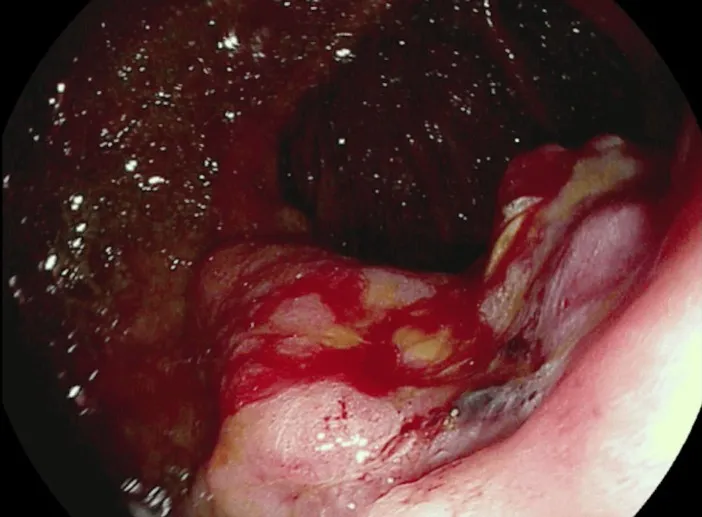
Gastrojejunostomy anastomosis site shows some minimal bleeding after biopsy with cold forceps.
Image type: endoscopy (gi_endoscopy)